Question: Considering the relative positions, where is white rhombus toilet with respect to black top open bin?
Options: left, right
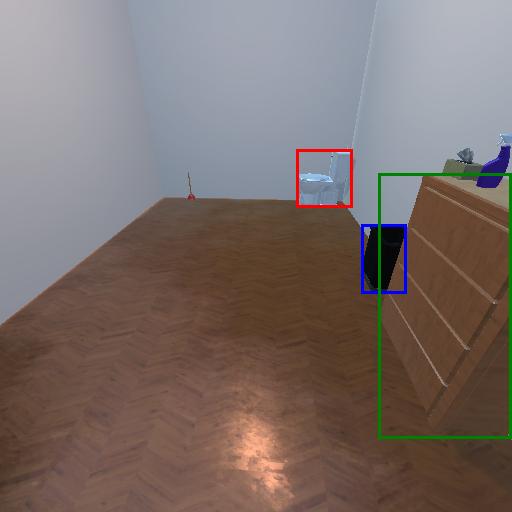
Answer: left